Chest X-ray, PA view. Patient: 38 years old, sex M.
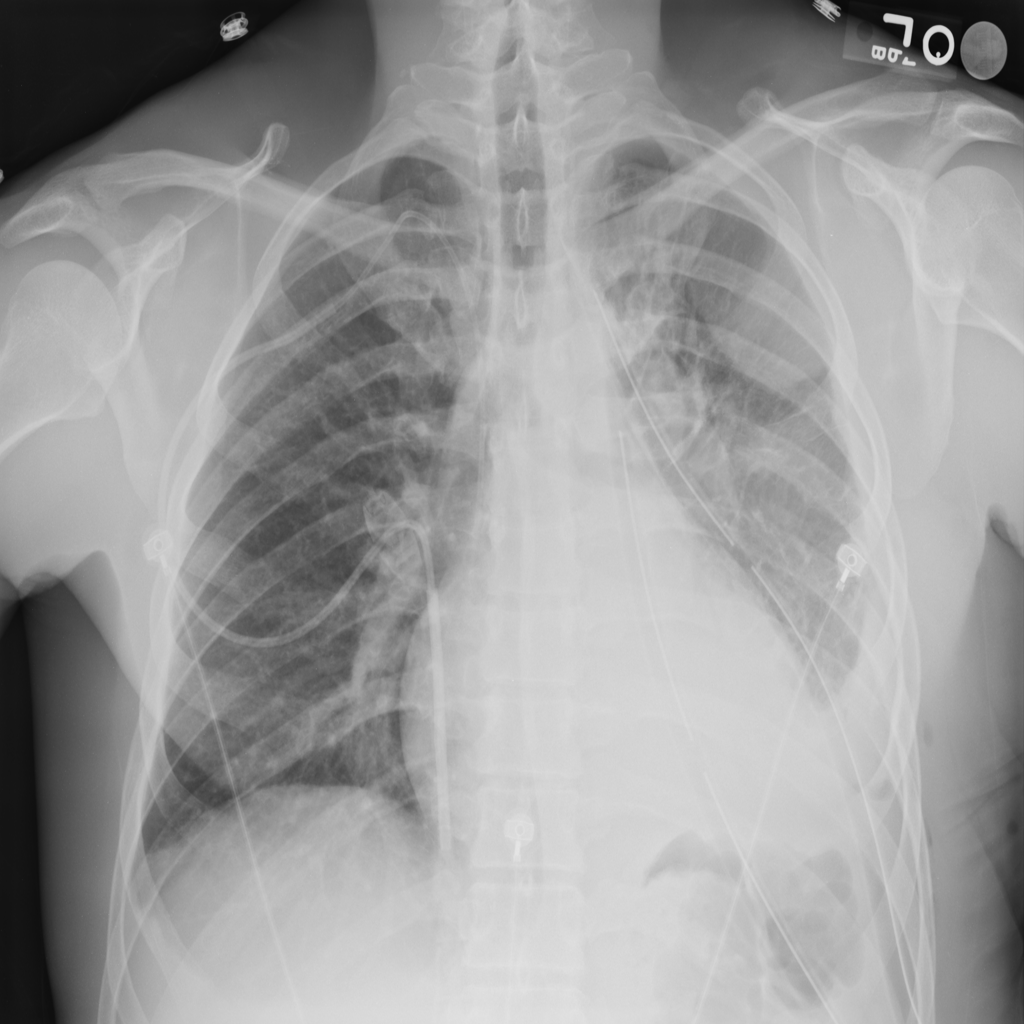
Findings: Consolidation